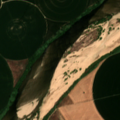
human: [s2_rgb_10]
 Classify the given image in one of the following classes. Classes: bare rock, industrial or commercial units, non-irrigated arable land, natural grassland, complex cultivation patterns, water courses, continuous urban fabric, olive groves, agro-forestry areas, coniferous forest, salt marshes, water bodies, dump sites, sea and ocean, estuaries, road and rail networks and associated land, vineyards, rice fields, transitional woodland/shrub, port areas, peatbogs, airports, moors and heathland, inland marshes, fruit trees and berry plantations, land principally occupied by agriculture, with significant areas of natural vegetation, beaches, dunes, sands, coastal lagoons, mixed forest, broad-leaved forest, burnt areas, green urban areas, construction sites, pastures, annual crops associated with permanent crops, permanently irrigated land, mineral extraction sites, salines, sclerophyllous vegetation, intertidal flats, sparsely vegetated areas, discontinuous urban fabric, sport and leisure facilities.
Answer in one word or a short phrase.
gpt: permanently irrigated land, beaches, dunes, sands, water courses